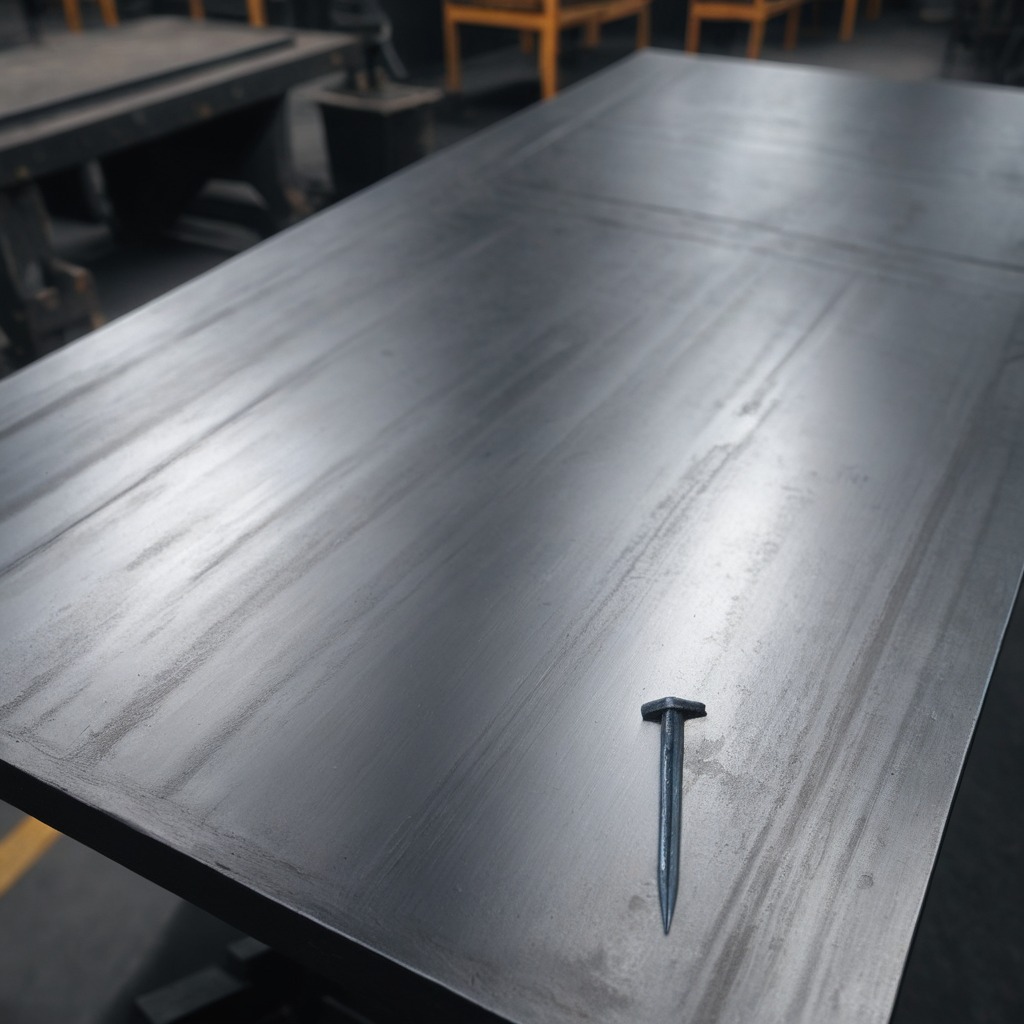
An iron nail is lying on the cold steel table in a mining workshop.